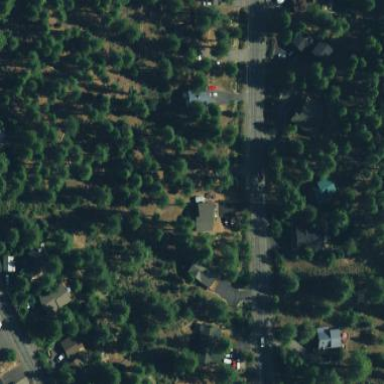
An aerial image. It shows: Evergreen woodland with needle-leaved trees.